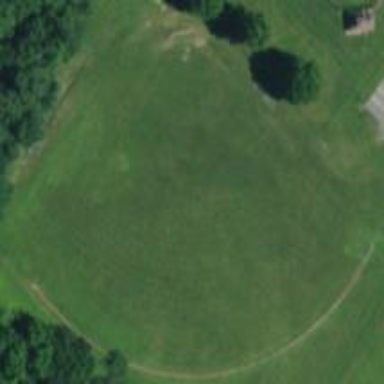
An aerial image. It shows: Grass baseball pitch for leisure and sport.